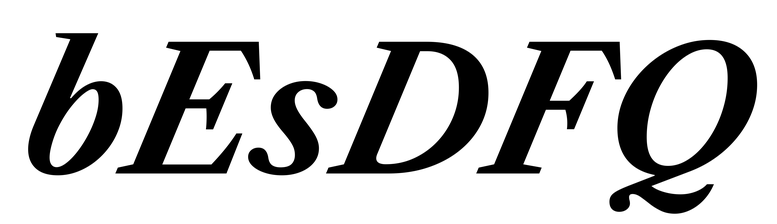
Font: LibreCaslonText-Italic_Bold_Italic